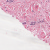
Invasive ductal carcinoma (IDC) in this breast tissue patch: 0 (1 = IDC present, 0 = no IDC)